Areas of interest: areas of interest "Park Square"
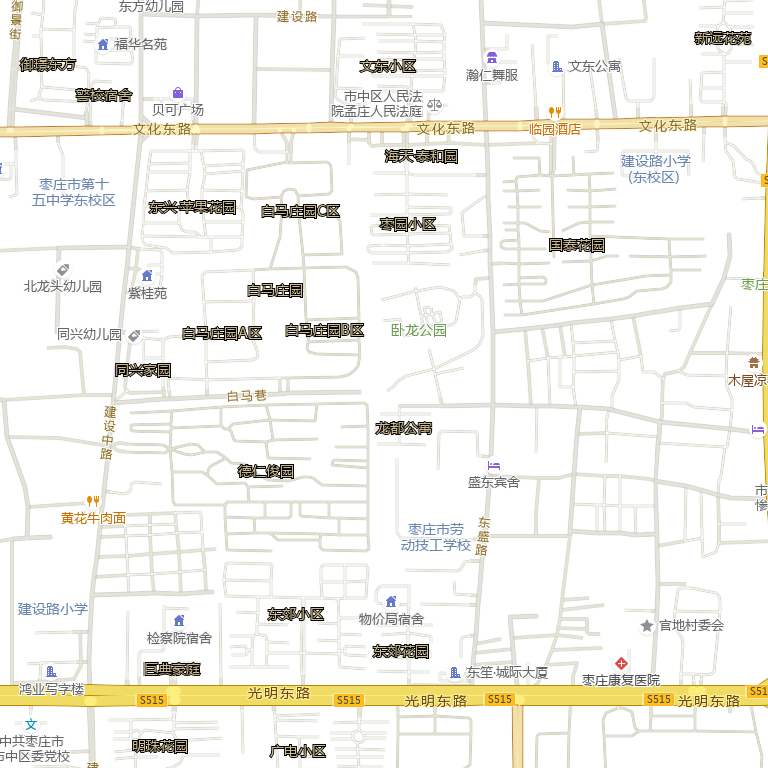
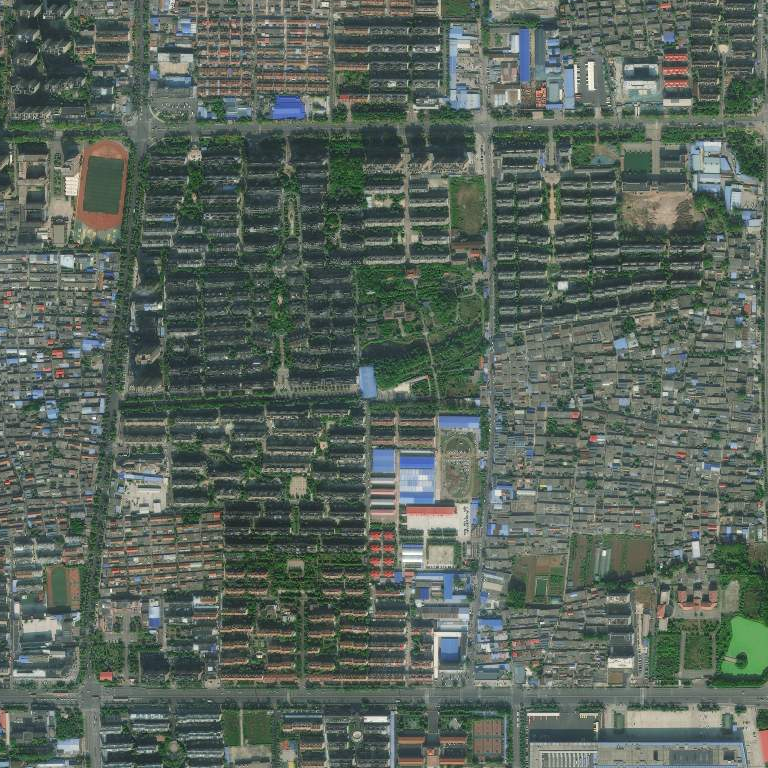